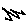
Label: zigzag